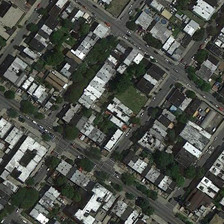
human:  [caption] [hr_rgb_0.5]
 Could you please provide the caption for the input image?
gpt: many buildings and green trees are in a dense residential area .

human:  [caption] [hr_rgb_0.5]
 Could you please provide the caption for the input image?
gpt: many buildings and green trees are in a dense residential area .

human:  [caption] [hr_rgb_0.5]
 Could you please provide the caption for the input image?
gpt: many buildings and green trees are in a dense residential area .

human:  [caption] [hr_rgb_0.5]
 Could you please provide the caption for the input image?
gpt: many buildings and green trees are in a dense residential area .

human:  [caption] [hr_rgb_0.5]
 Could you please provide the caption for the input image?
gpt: many buildings and green trees are in a dense residential area .